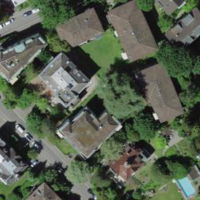
EUNIS habitat code: 54
Species observed at this site:
Asplenium ruta-muraria